Interaction volume radius: 5 \u00c5
Interaction volume height: 20 \u00c5
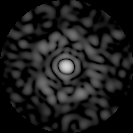
Disorder parameter: 0.8287